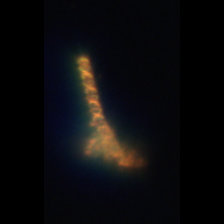
Taxon: Chaetoceros
Group: Diatoms